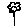
Label: flower